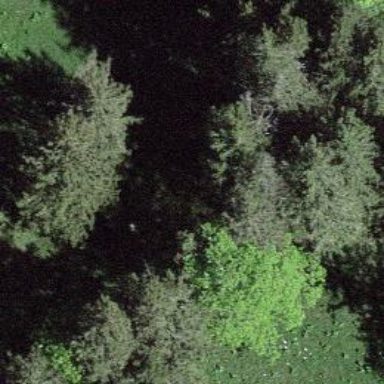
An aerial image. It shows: Beautiful tree in nature.